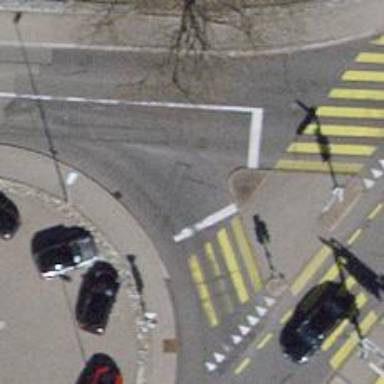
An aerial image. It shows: Road with traffic signals.